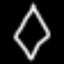
Label: diamond